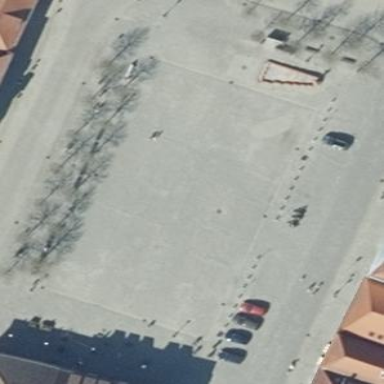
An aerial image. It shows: Marketplace.